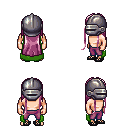
a pixel art fantasy rpg character, male body template, human, light skin, green cape, magenta pants, pink extra-long hairstyle, metal helm, ghillies, four views (front, back, left, right), 2x2 character sprite sheet, small pixel art, hard edges, no anti-aliasing